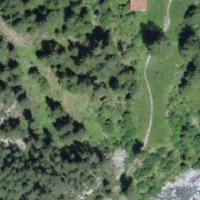
EUNIS habitat code: 45
Species observed at this site:
Neottia nidus-avis
Hippocrepis emerus